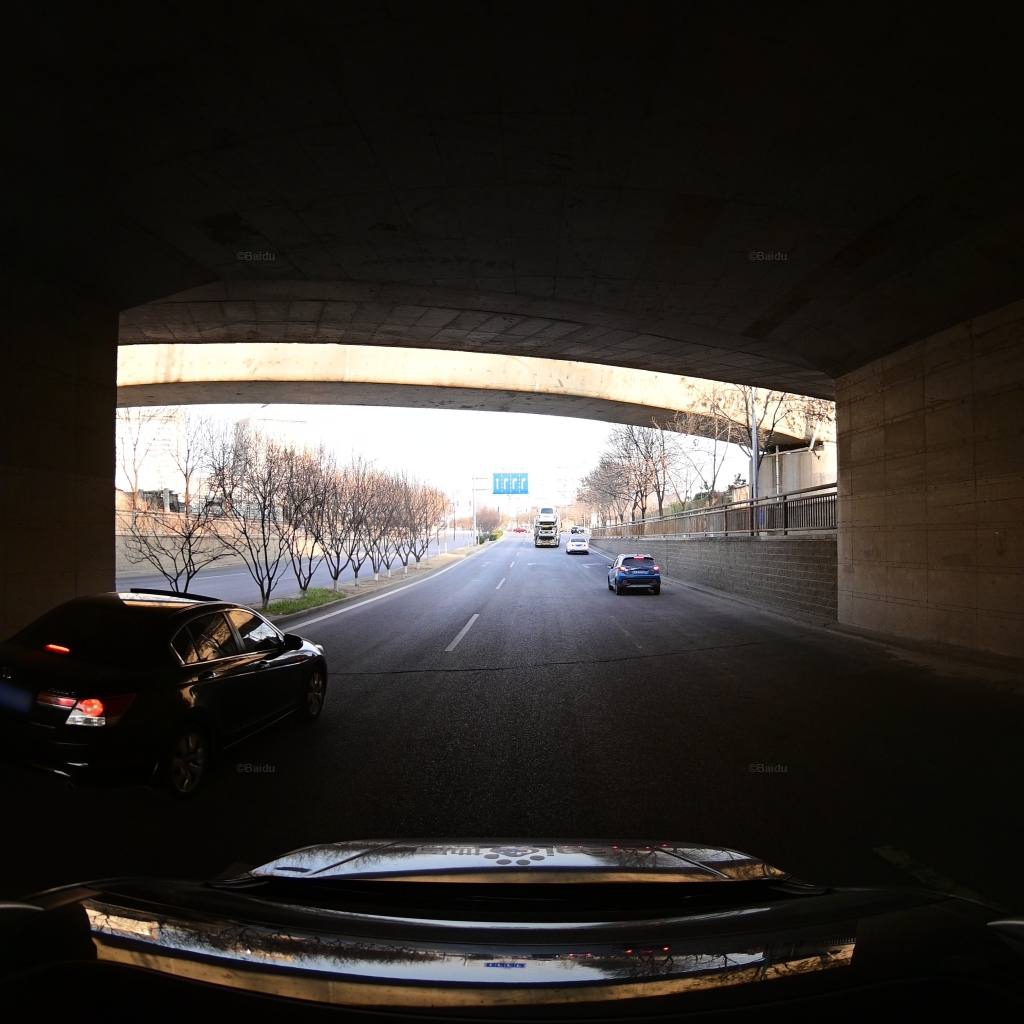
Region: Fengtai
Road damage annotations: transverse crack